Field crop: maize
Growth stage: 1
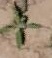
Species: atriplex